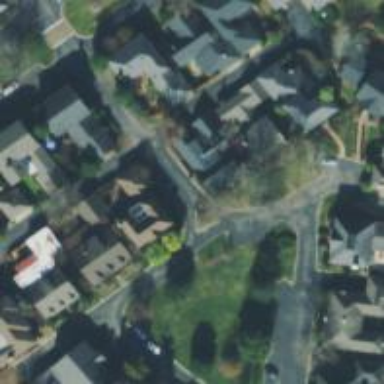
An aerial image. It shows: Alleyway designated as service road.